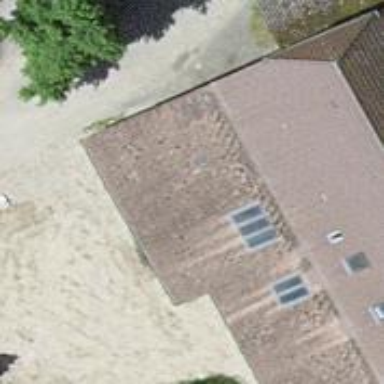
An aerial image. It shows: View of roof of building.